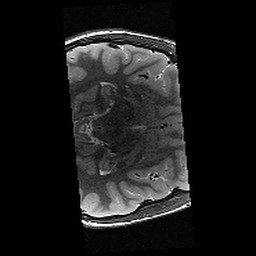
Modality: T2w
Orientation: axial
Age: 9
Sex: female
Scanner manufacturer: siemens
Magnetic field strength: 3 T
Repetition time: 9.23 s
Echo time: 0.067 s